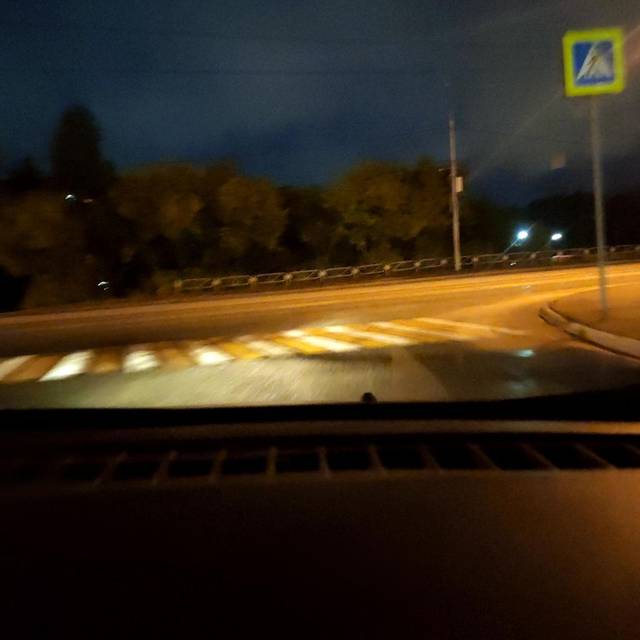
Region: Russia
Coordinates: 57.992, 56.203